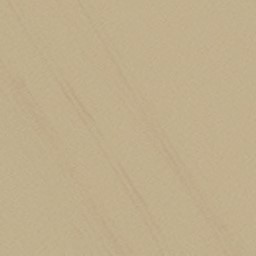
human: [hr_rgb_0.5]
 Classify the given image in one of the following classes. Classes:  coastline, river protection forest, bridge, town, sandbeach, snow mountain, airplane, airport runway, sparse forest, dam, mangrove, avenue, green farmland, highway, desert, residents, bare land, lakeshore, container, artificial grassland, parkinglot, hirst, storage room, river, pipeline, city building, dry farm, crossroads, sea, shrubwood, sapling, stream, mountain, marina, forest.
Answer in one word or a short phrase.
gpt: desert